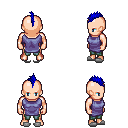
a pixel art fantasy rpg character, male body template, human, light skin, chain tabard jacket, teal pants, blue mohawk hairstyle, white slippers, four views (front, back, left, right), 2x2 character sprite sheet, small pixel art, hard edges, no anti-aliasing